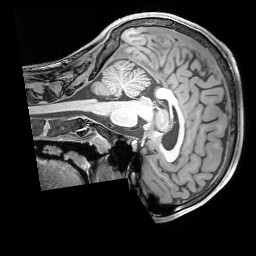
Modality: T1w
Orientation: sagittal
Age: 22
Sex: male
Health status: healthy
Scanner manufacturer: siemens
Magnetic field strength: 3 T
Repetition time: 1.65 s
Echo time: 0.00182 s